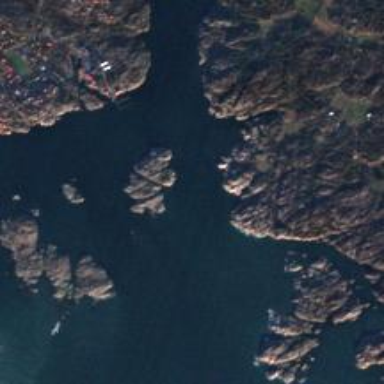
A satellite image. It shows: Beautiful bay in nature.